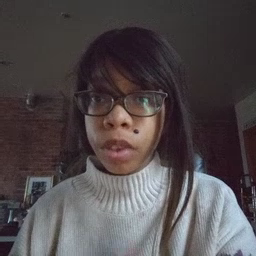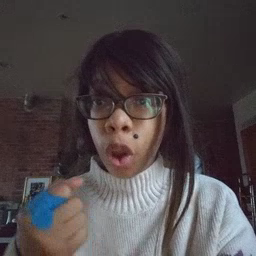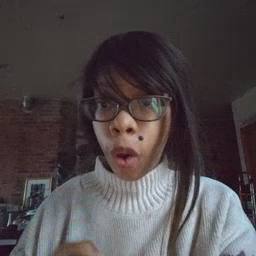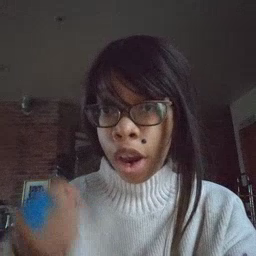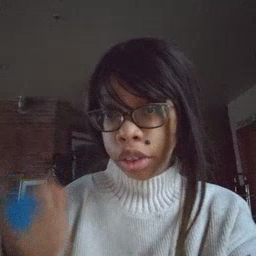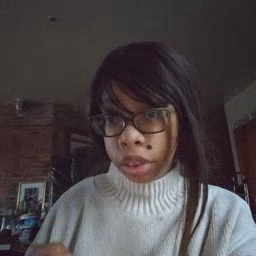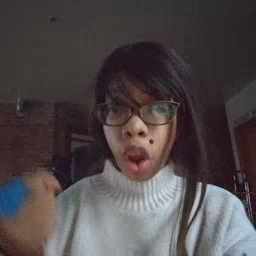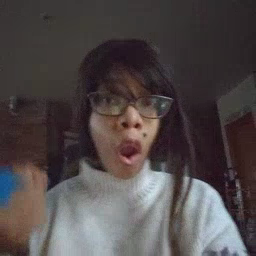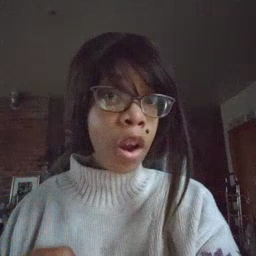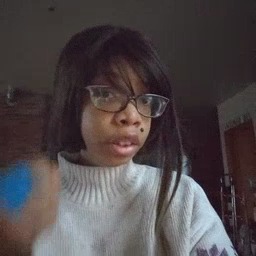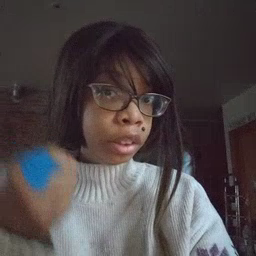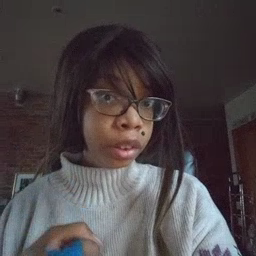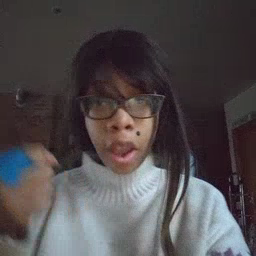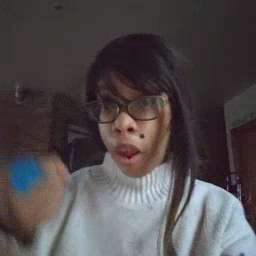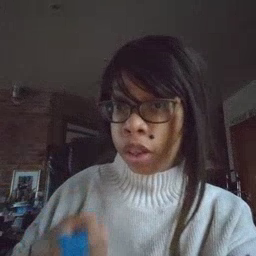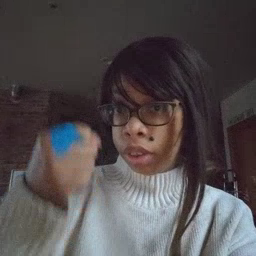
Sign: car